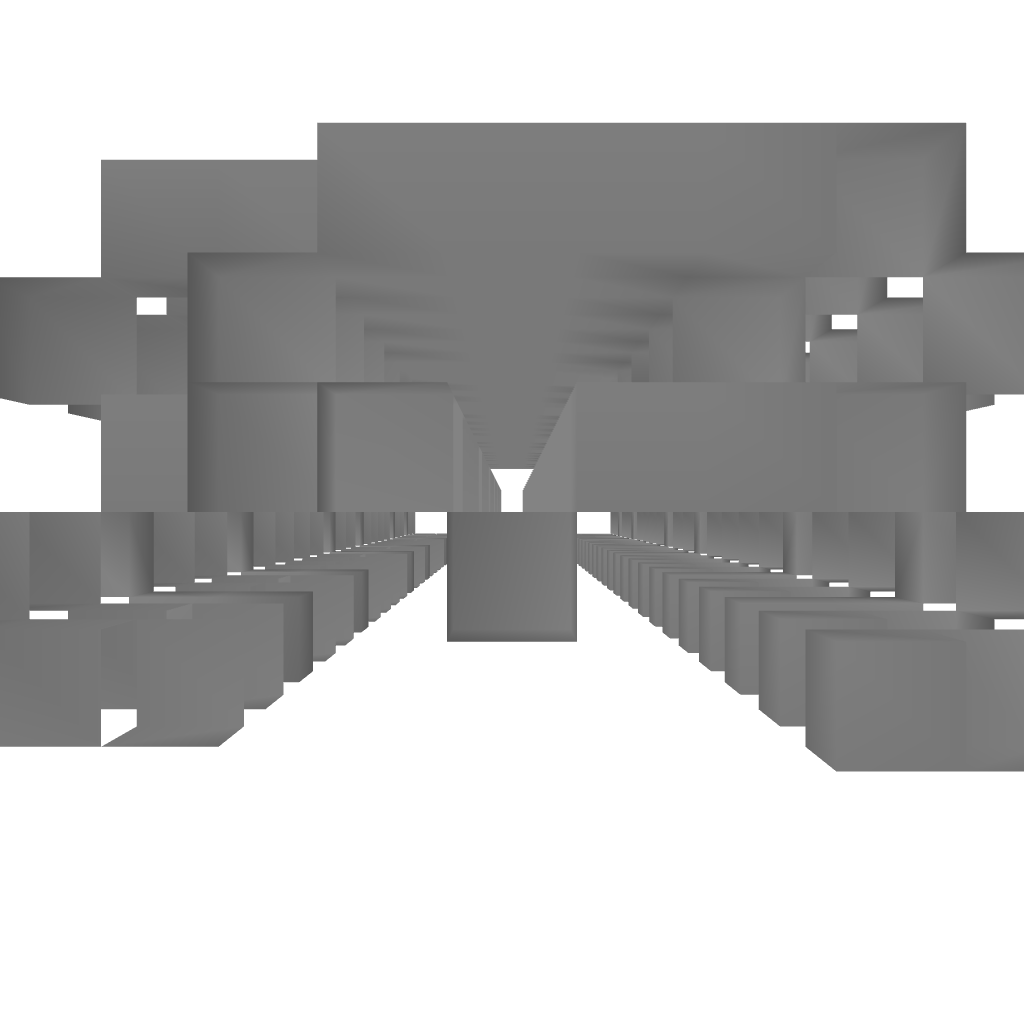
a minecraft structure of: temple run :D bad low quality